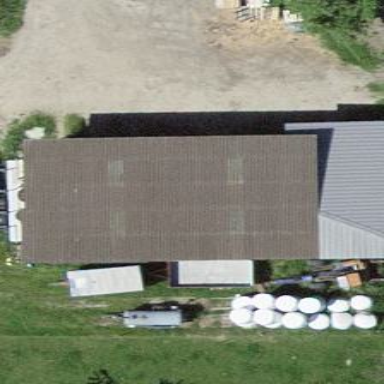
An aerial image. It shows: Rural barn.